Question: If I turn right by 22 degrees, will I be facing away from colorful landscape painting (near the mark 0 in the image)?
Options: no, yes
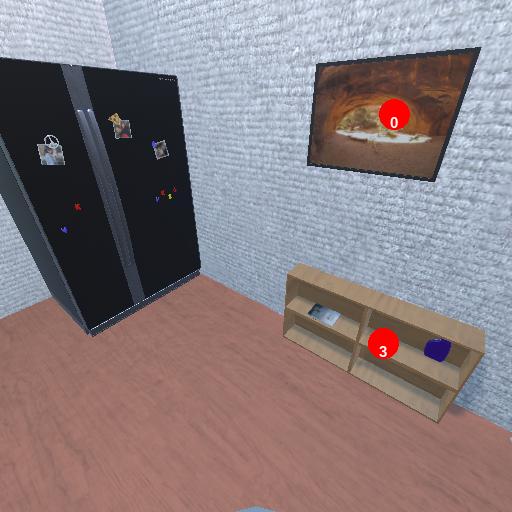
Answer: no